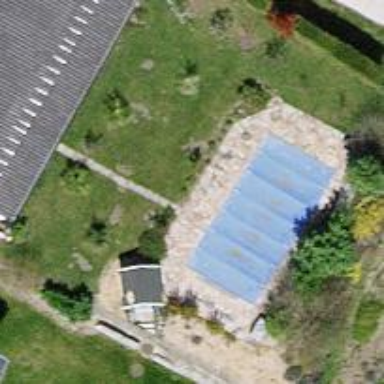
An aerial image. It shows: Swimming pool located in leisure land.